Question: I have bound the 'DataTable' to the 'DataGrid' control. How can I set the selected item ?
> Example
In my 'view model' I have a property of type DataTable to bind the DataGrid
'''
private DataTable sizeQuantityTable;
public DataTable SizeQuantityTable
{
get
{
return sizeQuantityTable;
}
set
{
sizeQuantityTable = value;
NotifyPropertyChanged("SizeQuantityTable");
}
}
'''
My 'XAML'
'''
<DataGrid
ItemsSource="{Binding SizeQuantityTable}"
AutoGenerateColumns="True"
Margin="0,0,0,120" />
'''
The 'constructor' of the view model (assigning dummy values)
'''
this.SizeQuantityTable = new DataTable();
DataColumn sizeQuantityColumn = new DataColumn();
sizeQuantityColumn.ColumnName = "Size Quantity";
this.SizeQuantityTable.Columns.Add(sizeQuantityColumn);
DataColumn sColumn = new DataColumn();
sColumn.ColumnName = "S";
this.SizeQuantityTable.Columns.Add(sColumn);
DataColumn mColumn = new DataColumn();
mColumn.ColumnName = "M";
this.SizeQuantityTable.Columns.Add(mColumn);
DataRow row1 = this.SizeQuantityTable.NewRow();
row1[sizeQuantityColumn] = "Blue";
row1[sColumn] = "12";
row1[mColumn] = "15";
this.SizeQuantityTable.Rows.Add(row1);
DataRow row2 = this.SizeQuantityTable.NewRow();
row2[sizeQuantityColumn] = "Red";
row2[sColumn] = "18";
row2[mColumn] = "21";
this.SizeQuantityTable.Rows.Add(row2);
DataRow row3 = this.SizeQuantityTable.NewRow();
row3[sizeQuantityColumn] = "Green";
row3[sColumn] = "24";
row3[mColumn] = "27";
this.SizeQuantityTable.Rows.Add(row3);
'''
OK. I have created three columns namely 'sizeQuantityColumn', 'sColumn' and 'mColumn' and added three rows namely 'row1', 'row2' and 'row2'.
So, Let's say I wanna set the selected item as 'row2' (So in the view, the second row should be highlighted).
How can I do this?
I hardcoded the 'SelectedIndex' of the DataGrid to 1. (So the second row should be selected). In 'design time' it shows as selected. But not in the run time. You can see it in the below snapshot.
So ultimaltely the problem is the row.

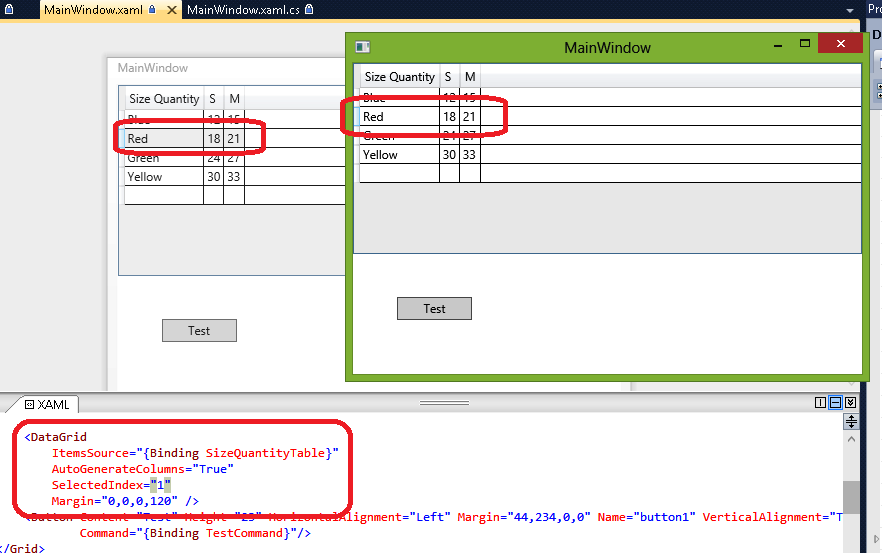
Answer: There are a few way to select items in the 'DataGrid'. It just depends which one works best for the situation
First and most basic is 'SelectedIndex' this will just select the Row at that index in the 'DataGrid'
'''
<DataGrid SelectedIndex="{Binding SelectedIndex}" />
private int _selectedIndex;
public int SelectedIndex
{
get { return _selectedIndex; }
set { _selectedIndex = value; NotifyPropertyChanged("SelectedIndex"); }
}
SelectedIndex = 2;
'''
'SelectedItem' will select the row that matches the row you set
'''
<DataGrid SelectedItem="{Binding SelectedRow}" />
private DataRow _selectedRow;
public DataRow SelectedRow
{
get { return _selectedRow; }
set { _selectedRow = value; NotifyPropertyChanged("SelectedRow");}
}
SelectedRow = items.First(x => x.whatever == something);
'''
The most common one is 'SelectedValue' with 'SelectedValuePath' set, in this case you set the column you want to select with and then to can select the row by setting the corresponding value
'''
<DataGrid SelectedValuePath="Size Quantity" SelectedValue="{Binding SelectionValue}"
private string _selectedValue
public string SelectionValue
{
get { return _selectedValue; }
set { _selectedValue = value; NotifyPropertyChanged("SelectionValue"); }
}
SelectionValue = "Blue";
'''
# Edit:
Here is my test and it is highlighting just fine
Code:
'''
public partial class MainWindow : Window, INotifyPropertyChanged
{
public MainWindow()
{
InitializeComponent();
this.SizeQuantityTable = new DataTable();
DataColumn sizeQuantityColumn = new DataColumn();
sizeQuantityColumn.ColumnName = "Size Quantity";
...................
........
}
private string _selectedValue;
public string SelectionValue
{
get { return _selectedValue; }
set { _selectedValue = value; NotifyPropertyChanged("SelectionValue"); }
}
private int _selectedIndex;
public int SelectedIndex
{
get { return _selectedIndex; }
set { _selectedIndex = value; NotifyPropertyChanged("SelectedIndex"); }
}
private DataTable sizeQuantityTable;
public DataTable SizeQuantityTable
{
get { return sizeQuantityTable; }
set { sizeQuantityTable = value; NotifyPropertyChanged("SizeQuantityTable"); }
}
private void Button_Click_1(object sender, RoutedEventArgs e)
{
SelectedIndex = 2;
}
private void Button_Click_2(object sender, RoutedEventArgs e)
{
SelectionValue = "Blue";
}
private void NotifyPropertyChanged(string p)
{
if (PropertyChanged != null)
{
PropertyChanged(this, new PropertyChangedEventArgs(p));
}
}
}
'''
Xaml:
'''
<Window x:Class="WpfApplication21.MainWindow"
xmlns="http://schemas.microsoft.com/winfx/2006/xaml/presentation"
xmlns:x="http://schemas.microsoft.com/winfx/2006/xaml"
Title="MainWindow" Height="202" Width="232" Name="UI">
<Grid DataContext="{Binding ElementName=UI}">
<DataGrid SelectedValuePath="Size Quantity"
SelectedValue="{Binding SelectionValue}"
SelectedIndex="{Binding SelectedIndex}"
ItemsSource="{Binding SizeQuantityTable}"
AutoGenerateColumns="True"
Margin="0,0,0,41" />
<StackPanel Orientation="Horizontal" Height="37" VerticalAlignment="Bottom" >
<Button Content="SelectedIndex" Height="26" Width="107" Click="Button_Click_1"/>
<Button Content="SelectedValue" Height="26" Width="107" Click="Button_Click_2"/>
</StackPanel>
</Grid>
</Window>
'''
Result: